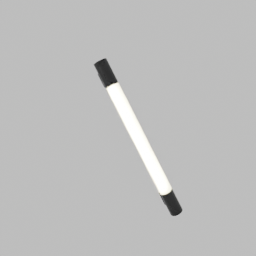
Label: lighting